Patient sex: M
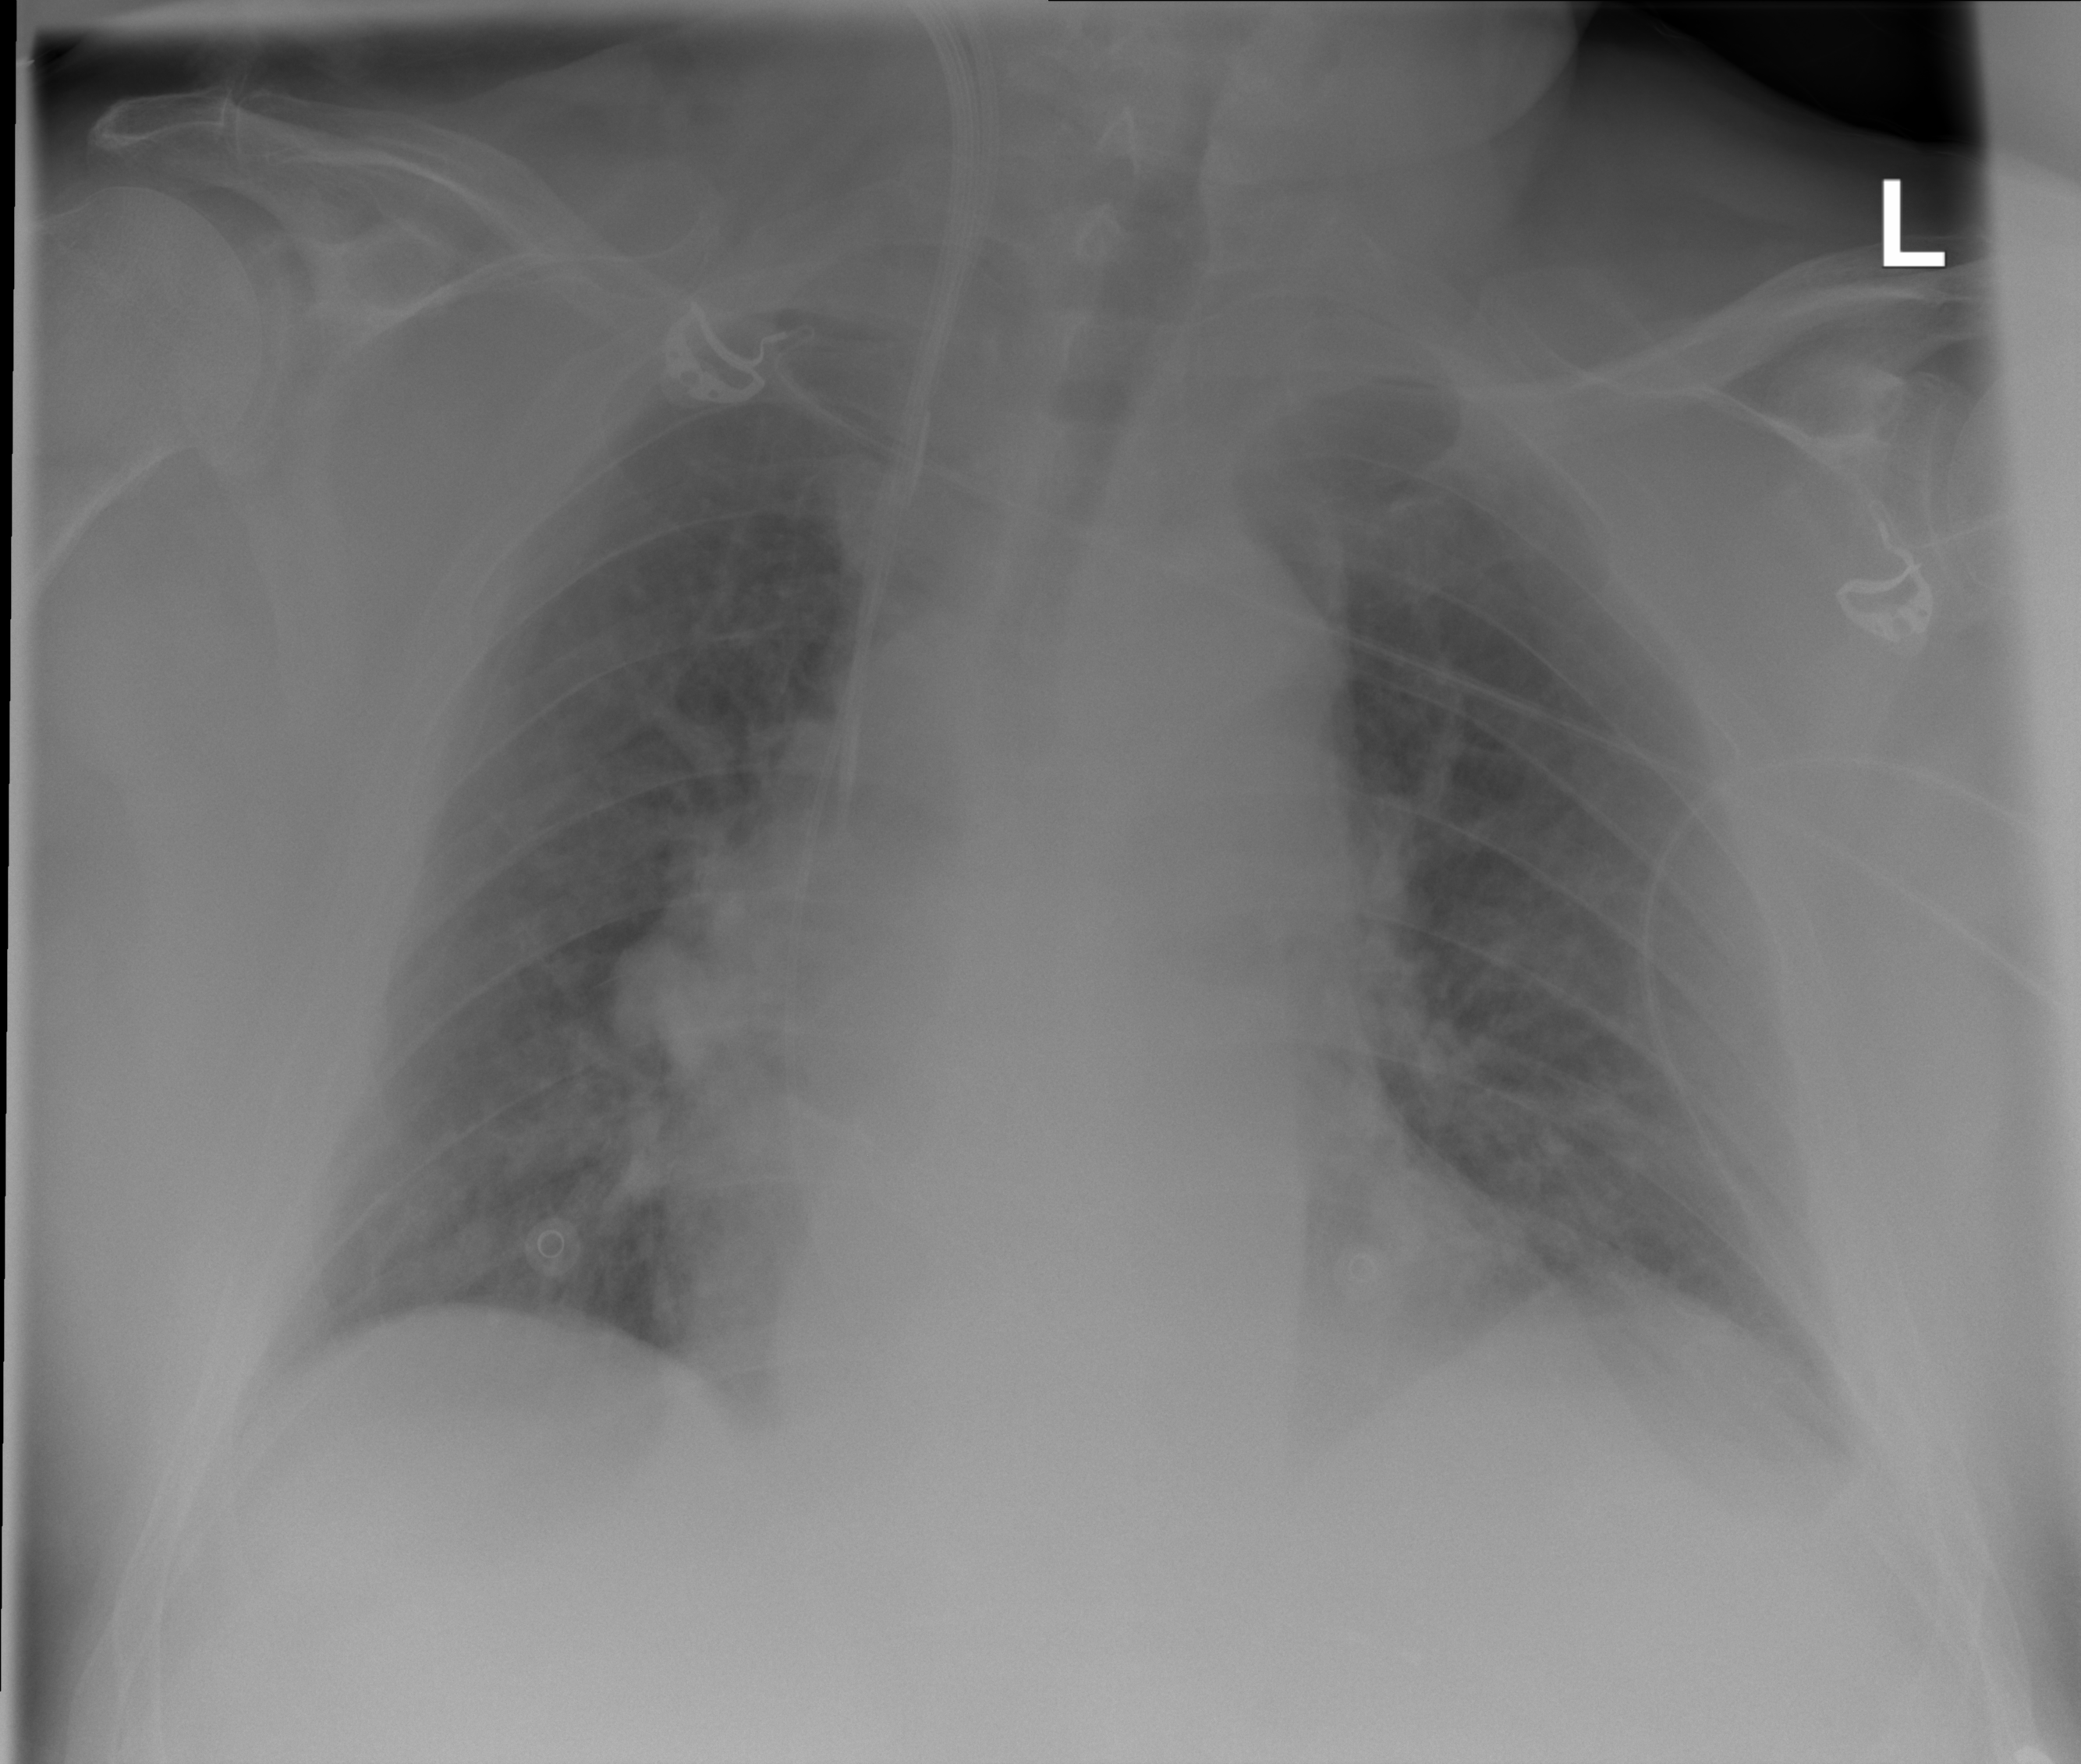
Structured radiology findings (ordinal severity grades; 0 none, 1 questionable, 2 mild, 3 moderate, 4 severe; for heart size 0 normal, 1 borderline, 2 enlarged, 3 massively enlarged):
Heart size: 0
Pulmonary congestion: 1
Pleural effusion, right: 0
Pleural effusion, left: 1
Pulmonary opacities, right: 0
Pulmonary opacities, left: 0
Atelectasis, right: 1
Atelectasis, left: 1